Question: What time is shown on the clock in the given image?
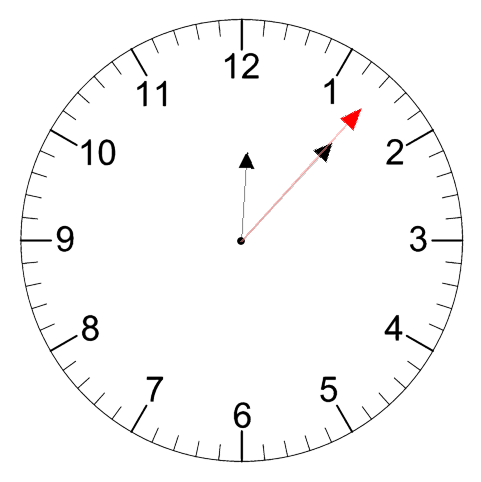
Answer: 12:07:07